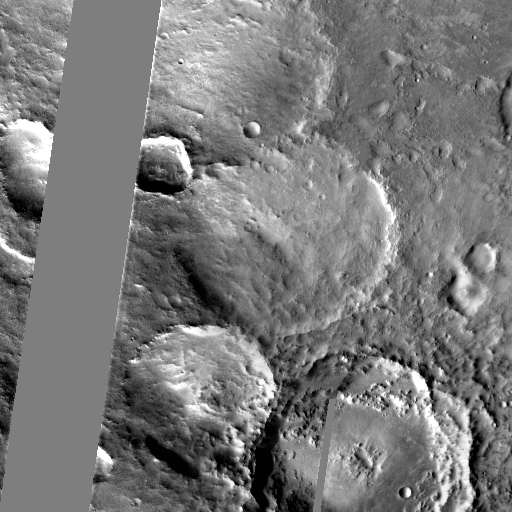
Crater classes present: Background, Other, Layered, Buried